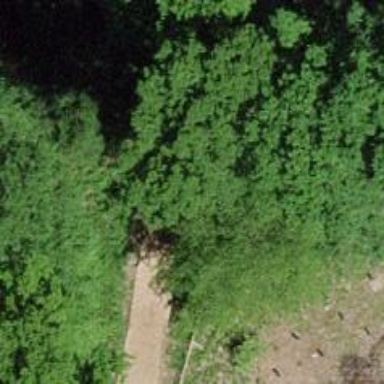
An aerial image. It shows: Bench.